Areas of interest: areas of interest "Jingyi Technology Building A"
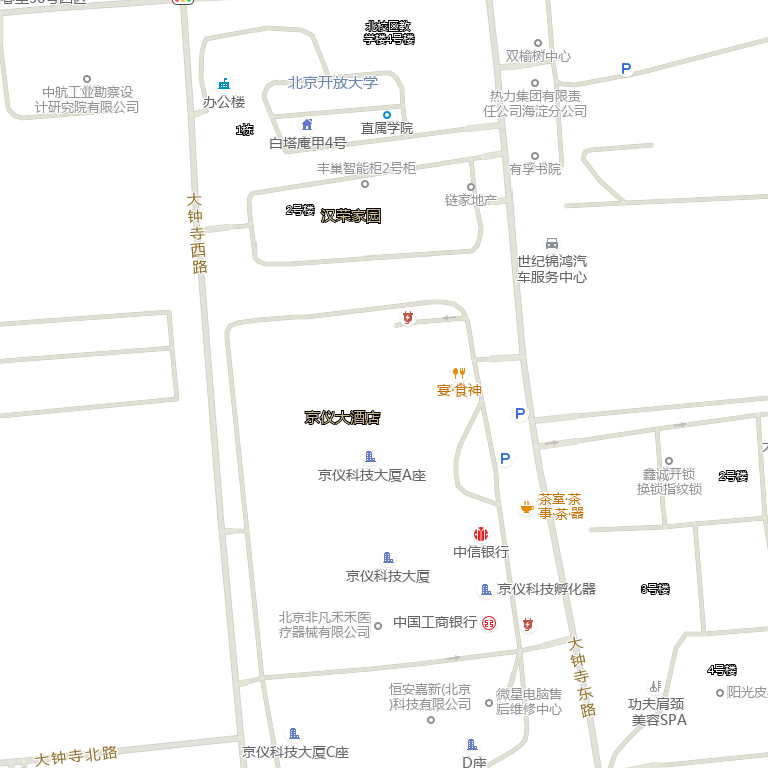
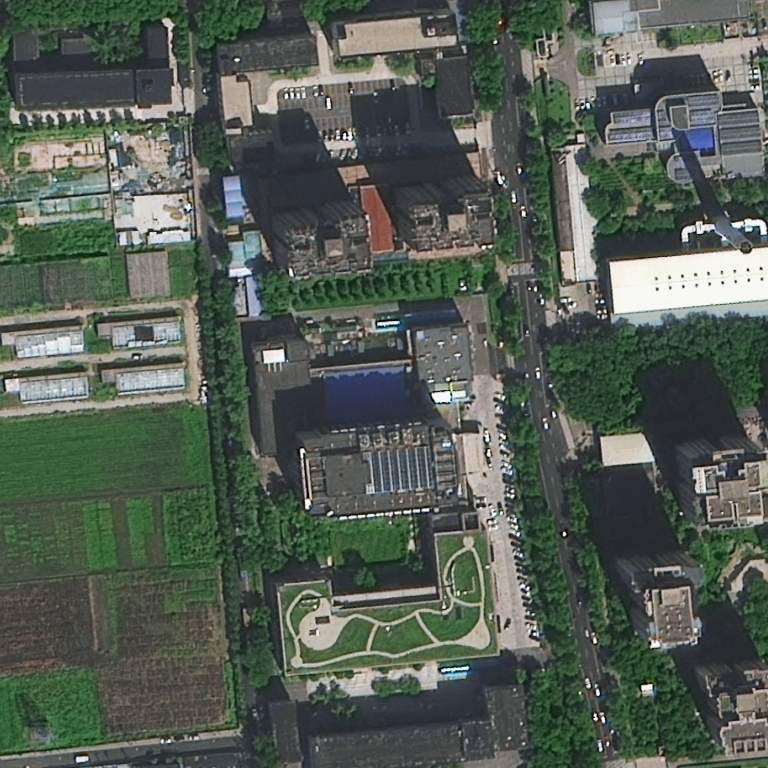